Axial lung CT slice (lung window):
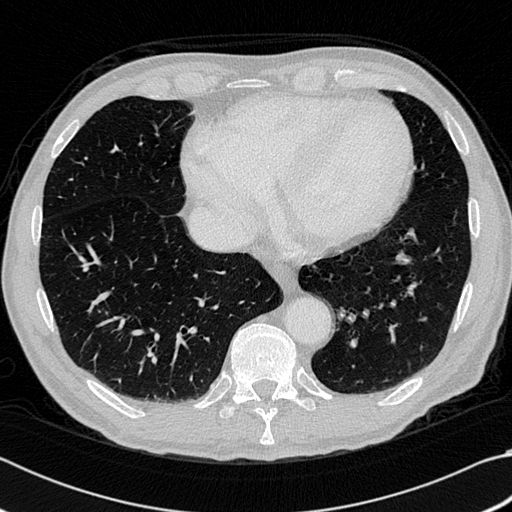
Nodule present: no